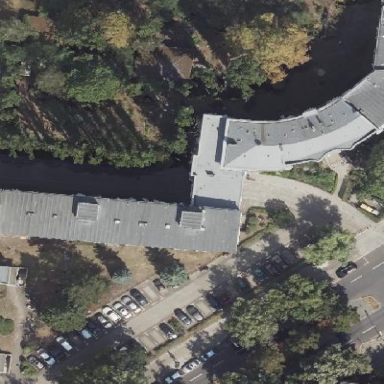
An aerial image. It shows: Apartment building with flat roof.